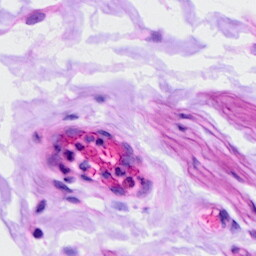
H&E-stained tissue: Ovarian